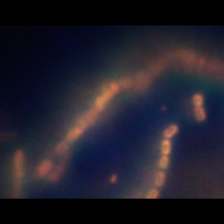
Taxon: Chaetoceros
Group: Diatoms